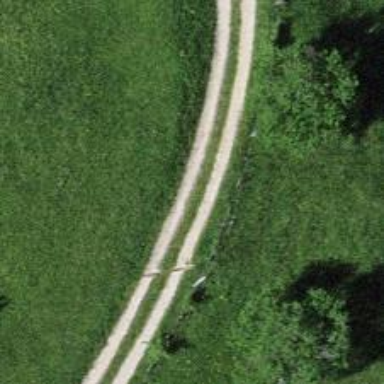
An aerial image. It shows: Track road with grade3 tracktype.